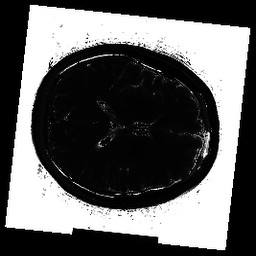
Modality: T2map
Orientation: axial
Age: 36
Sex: male
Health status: ill